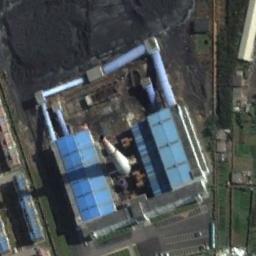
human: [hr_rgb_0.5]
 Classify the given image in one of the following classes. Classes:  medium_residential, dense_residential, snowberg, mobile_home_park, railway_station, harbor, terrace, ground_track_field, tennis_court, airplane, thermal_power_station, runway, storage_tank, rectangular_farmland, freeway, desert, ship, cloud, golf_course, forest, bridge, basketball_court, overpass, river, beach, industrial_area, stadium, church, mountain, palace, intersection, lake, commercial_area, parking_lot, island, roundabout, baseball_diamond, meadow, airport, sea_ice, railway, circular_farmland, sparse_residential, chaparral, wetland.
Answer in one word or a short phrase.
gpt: thermal_power_station